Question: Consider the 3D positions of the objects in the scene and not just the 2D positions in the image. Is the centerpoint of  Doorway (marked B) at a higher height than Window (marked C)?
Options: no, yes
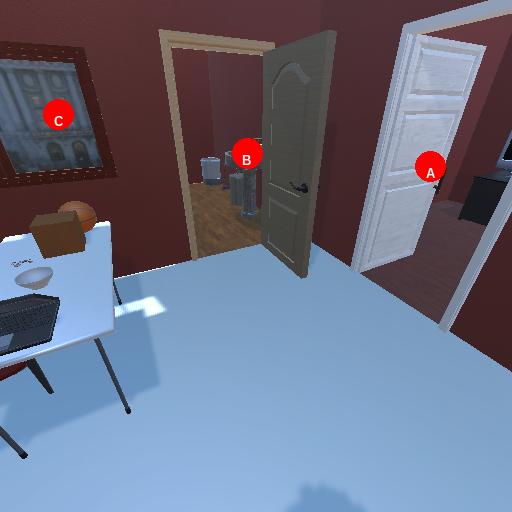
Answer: no